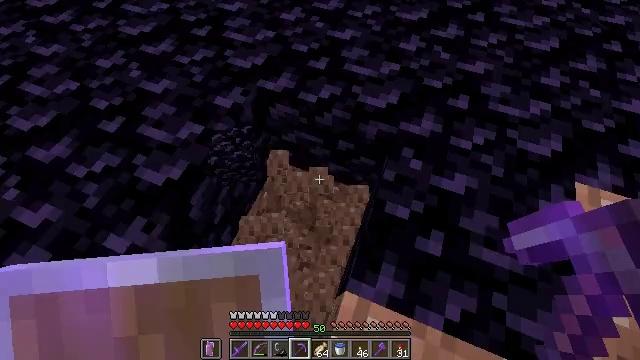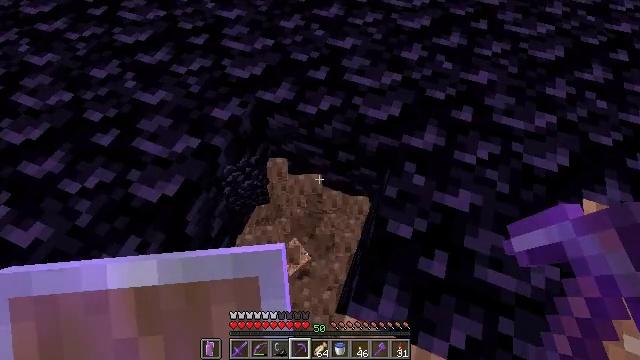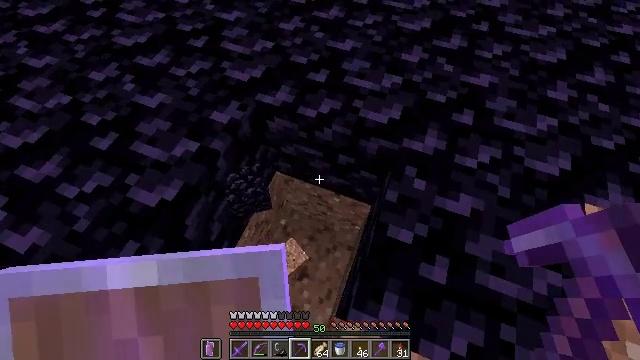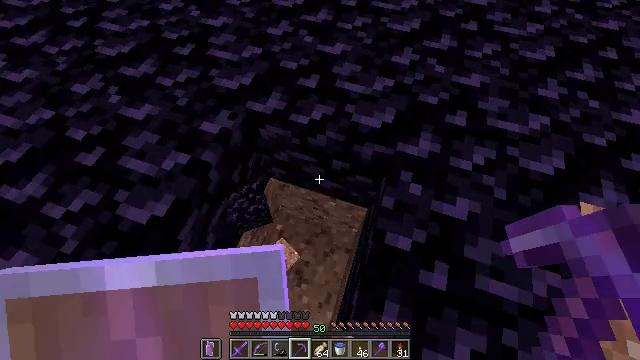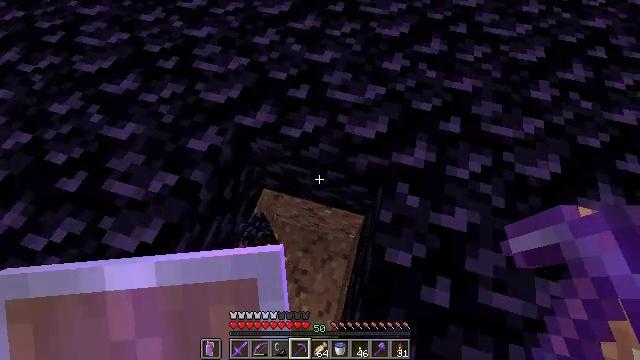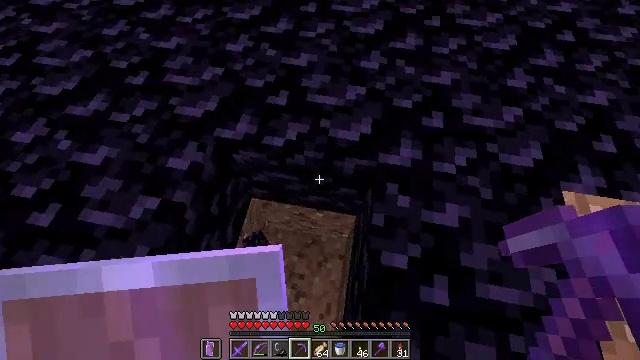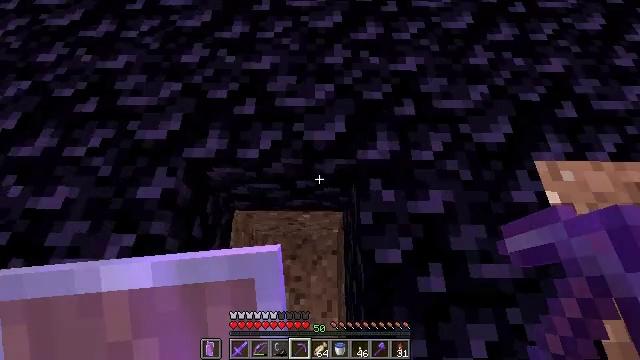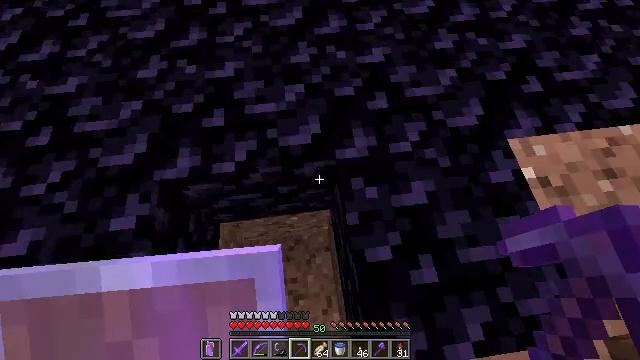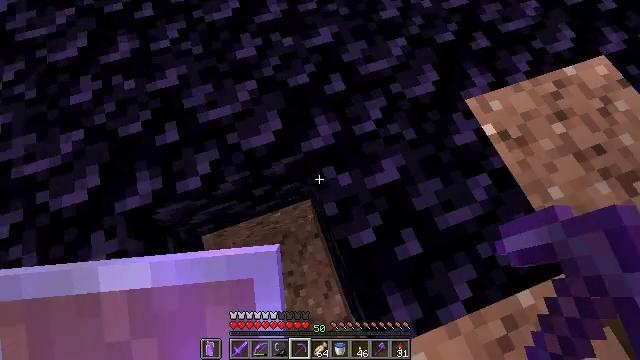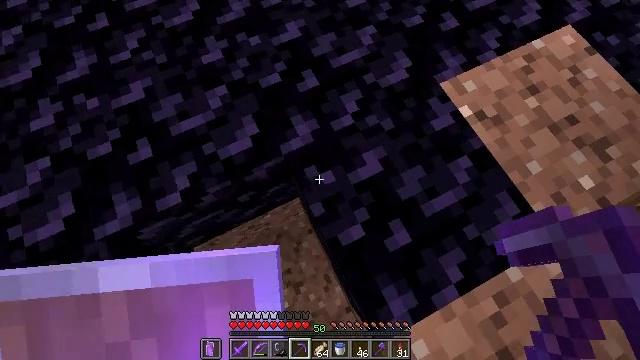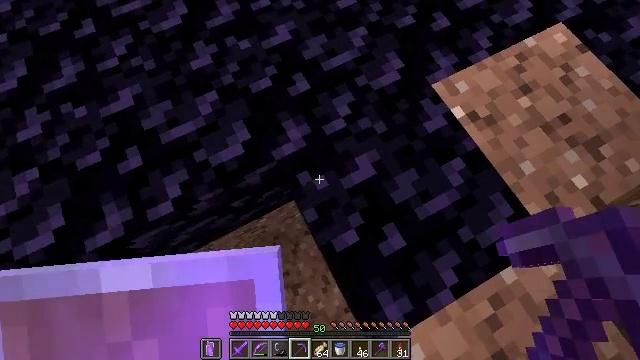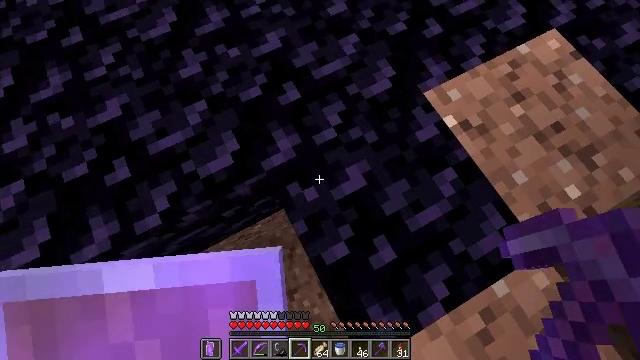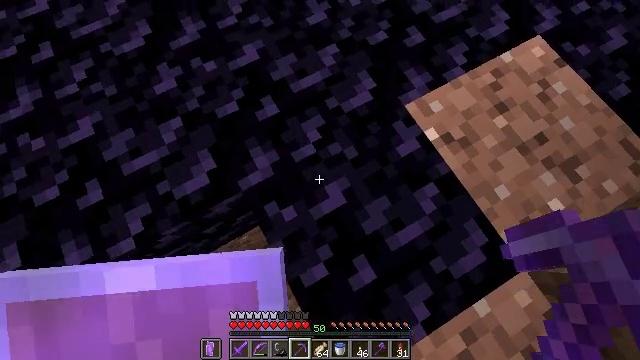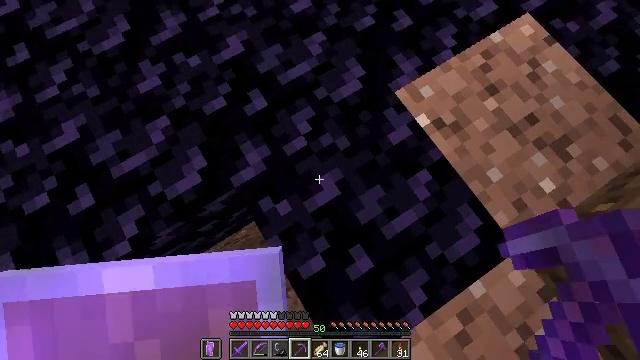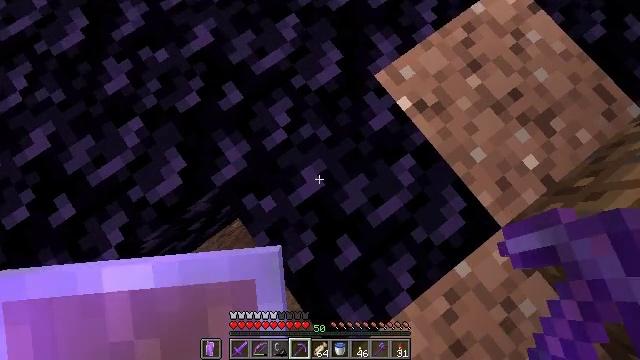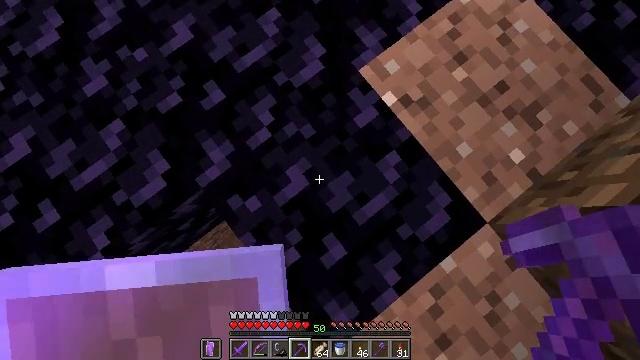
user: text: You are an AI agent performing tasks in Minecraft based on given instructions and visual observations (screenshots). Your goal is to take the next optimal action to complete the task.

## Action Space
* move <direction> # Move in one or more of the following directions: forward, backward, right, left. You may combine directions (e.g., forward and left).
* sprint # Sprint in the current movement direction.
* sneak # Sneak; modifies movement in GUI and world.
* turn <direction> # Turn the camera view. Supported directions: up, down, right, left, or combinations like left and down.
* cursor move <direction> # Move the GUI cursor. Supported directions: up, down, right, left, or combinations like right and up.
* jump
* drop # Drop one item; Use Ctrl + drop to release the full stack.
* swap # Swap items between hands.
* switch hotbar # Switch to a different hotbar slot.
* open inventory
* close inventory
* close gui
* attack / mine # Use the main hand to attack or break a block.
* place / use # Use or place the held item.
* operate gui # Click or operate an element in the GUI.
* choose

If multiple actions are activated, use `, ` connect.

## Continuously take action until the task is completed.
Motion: motion action
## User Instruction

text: Harvest obsidian for portal building.
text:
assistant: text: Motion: move forward, sneak
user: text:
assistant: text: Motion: move forward, sneak
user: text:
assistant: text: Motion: move forward, sneak, turn right
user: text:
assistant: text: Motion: move forward, sneak, turn right
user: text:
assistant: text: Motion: move forward, sneak, turn right
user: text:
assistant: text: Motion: move forward, sneak, turn right and down
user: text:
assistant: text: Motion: move forward and move right, sneak, turn right and down
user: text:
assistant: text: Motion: move forward and move right, sneak, turn right and down
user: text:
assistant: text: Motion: move forward and move right, sneak, turn right and down
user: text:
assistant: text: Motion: move forward and move right, sneak, turn right
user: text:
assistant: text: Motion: move forward and move right, sneak
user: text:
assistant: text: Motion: move forward and move right, sneak, turn right
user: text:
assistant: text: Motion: move forward and move right, sneak, turn right and down
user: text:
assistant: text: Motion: move right, sneak, turn right and down
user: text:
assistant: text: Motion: sneak, turn right and down
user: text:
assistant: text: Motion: sneak, attack / mine
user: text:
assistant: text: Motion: sneak, turn down, attack / mine
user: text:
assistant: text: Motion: sneak, turn left and down, attack / mine
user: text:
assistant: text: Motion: sneak, turn left and down, attack / mine
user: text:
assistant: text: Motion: sneak, turn left and down, attack / mine
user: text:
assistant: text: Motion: sneak, attack / mine
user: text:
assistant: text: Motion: sneak, attack / mine
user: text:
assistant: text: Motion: sneak, attack / mine
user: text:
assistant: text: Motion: sneak, attack / mine
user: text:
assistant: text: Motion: sneak, attack / mine
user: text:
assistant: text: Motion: sneak, attack / mine
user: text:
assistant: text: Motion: sneak, attack / mine
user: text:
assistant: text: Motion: sneak, attack / mine
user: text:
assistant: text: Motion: sneak, attack / mine
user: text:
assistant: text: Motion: sneak, attack / mine